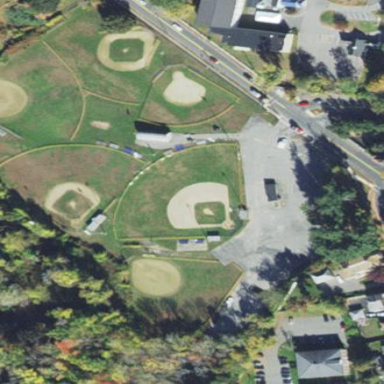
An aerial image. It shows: Baseball pitch for leisure and sports activities.